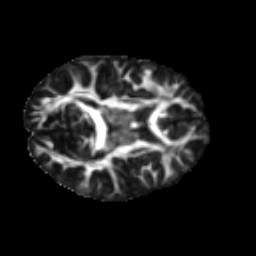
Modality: FA
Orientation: axial
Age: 16
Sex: male
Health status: ill
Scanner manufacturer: ge
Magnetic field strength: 3 T
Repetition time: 7.031 s
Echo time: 0.0835 s